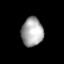
Tissue: lung
Cell type: Endothelial cells
Senescence score: 0.5668
Nuclear area (px): 613
Mean DAPI intensity: 167.289